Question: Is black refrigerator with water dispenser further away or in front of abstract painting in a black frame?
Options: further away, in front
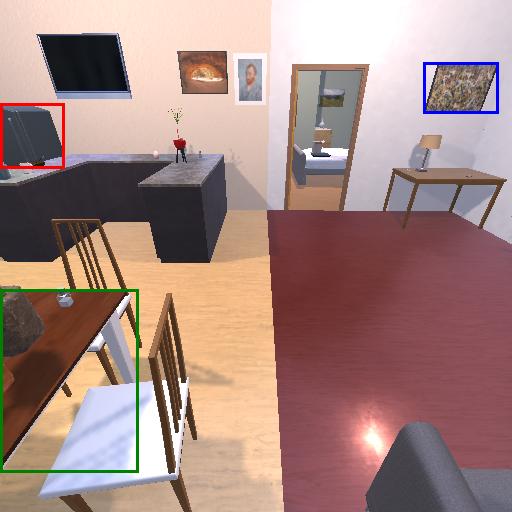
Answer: further away